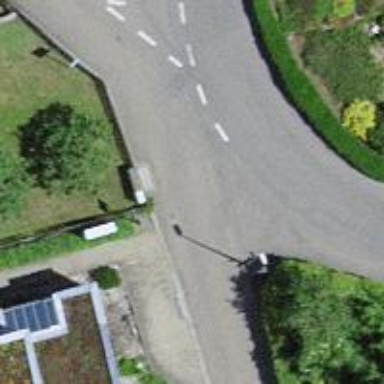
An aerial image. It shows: Footway made of paving stones.